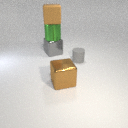
large green metal cylinder above large gray metal cube